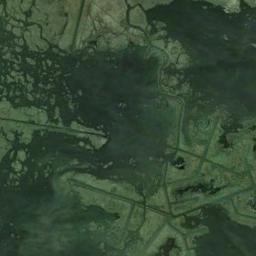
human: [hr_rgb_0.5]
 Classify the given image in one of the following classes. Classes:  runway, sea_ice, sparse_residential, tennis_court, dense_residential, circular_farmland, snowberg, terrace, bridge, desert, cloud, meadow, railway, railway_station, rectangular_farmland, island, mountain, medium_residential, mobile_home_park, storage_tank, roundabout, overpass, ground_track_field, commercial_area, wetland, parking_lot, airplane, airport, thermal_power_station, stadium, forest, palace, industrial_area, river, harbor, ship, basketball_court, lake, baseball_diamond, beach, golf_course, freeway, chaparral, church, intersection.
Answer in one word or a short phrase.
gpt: wetland